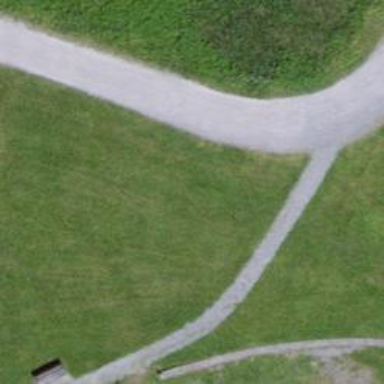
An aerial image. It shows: Footway with fine gravel surface.